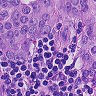
Metastatic tissue present: yes